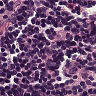
Metastatic tissue present: no